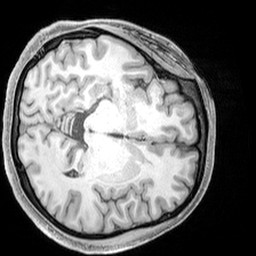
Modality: T1w
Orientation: axial
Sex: female
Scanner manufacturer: siemens
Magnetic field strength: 3 T
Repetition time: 2.3 s
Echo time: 0.00226 s